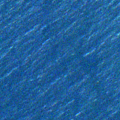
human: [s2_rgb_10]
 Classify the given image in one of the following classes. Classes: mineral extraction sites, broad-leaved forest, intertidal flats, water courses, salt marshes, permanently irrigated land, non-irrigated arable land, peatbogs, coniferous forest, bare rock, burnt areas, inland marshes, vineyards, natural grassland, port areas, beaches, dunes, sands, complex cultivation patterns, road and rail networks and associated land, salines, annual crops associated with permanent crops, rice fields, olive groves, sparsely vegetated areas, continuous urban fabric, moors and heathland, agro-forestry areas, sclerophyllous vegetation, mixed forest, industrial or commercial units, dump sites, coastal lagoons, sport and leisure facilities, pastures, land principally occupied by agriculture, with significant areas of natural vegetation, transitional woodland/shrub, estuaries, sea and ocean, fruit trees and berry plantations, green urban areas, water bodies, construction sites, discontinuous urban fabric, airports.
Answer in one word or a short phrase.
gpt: sea and ocean